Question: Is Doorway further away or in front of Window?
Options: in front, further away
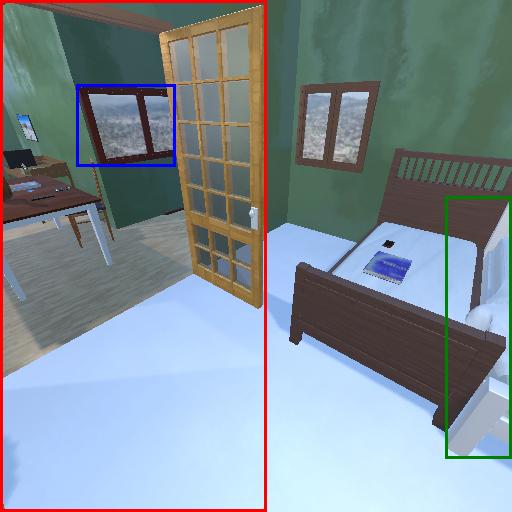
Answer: in front